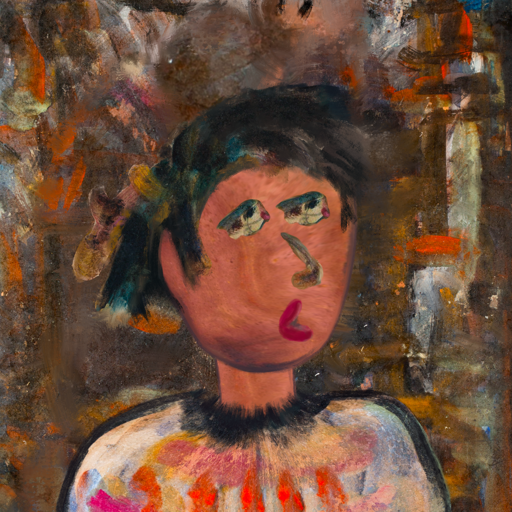
Background: GypsyQueen, Head And Neck Side: Mother_And_Son_Mother, Face Side: Pipe, Bust: Childish, Hair Side: Pipe, Head Accessory: Blank, Second Necklace: Blank, Necklace: Blank, Baby: Blank